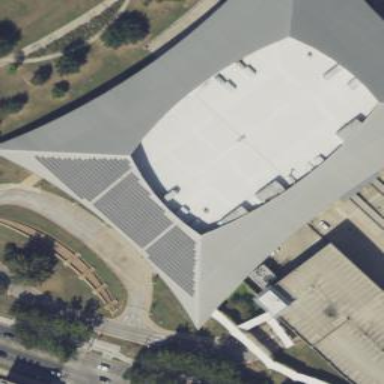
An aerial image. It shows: Conference centre building.